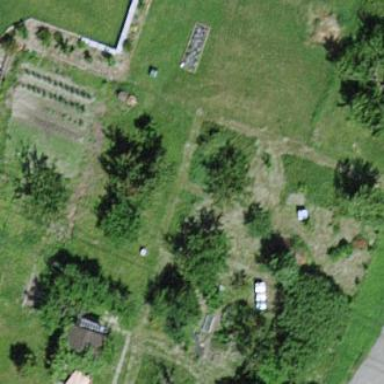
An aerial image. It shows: Orchard with grass surface.